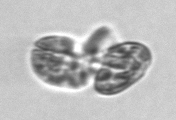
Label: Karenia